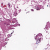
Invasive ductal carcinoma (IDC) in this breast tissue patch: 0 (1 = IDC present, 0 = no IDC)